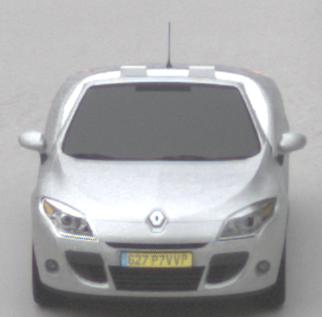
Make: Renault
Model: Mégane Coupé-Cabriolet 1.6 16V 110
Detailed model: Mégane (III) Coupé-Cabriolet
Model produced from: 2010/06
Model produced until: 2013/03
Doors: 2
Color: white
Road condition: dry road
Daytime: midday
Contrast: low contrast